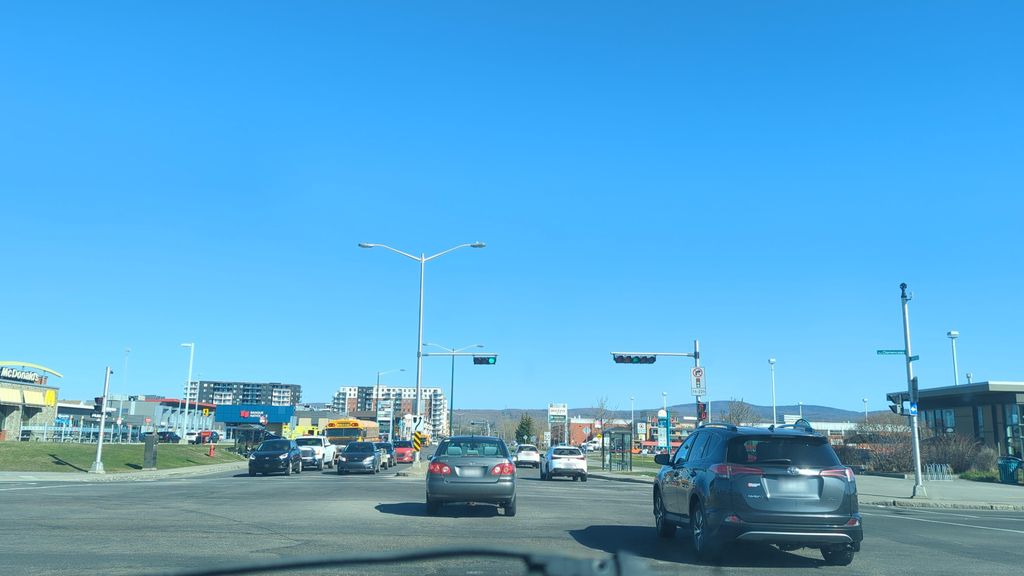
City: quebec_city